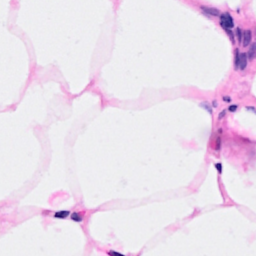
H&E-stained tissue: Breast